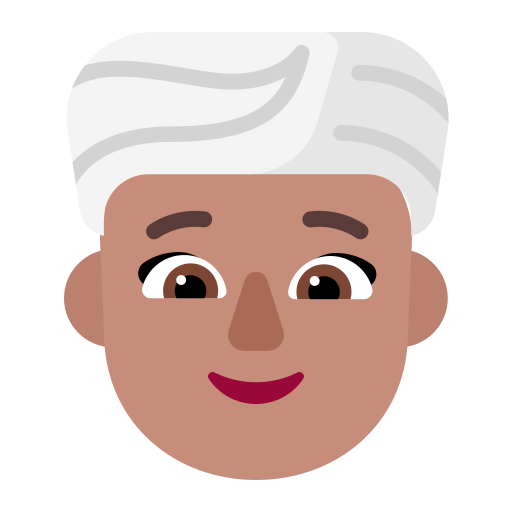
woman wearing turban flat